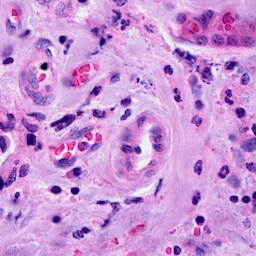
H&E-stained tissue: Breast